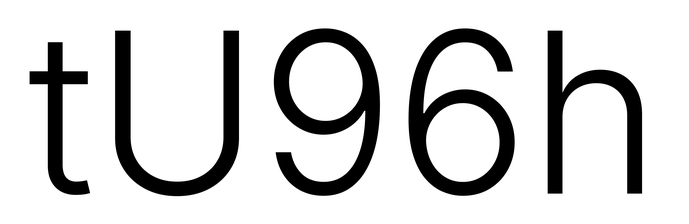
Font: Inter_Light